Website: bh-photo
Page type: payment
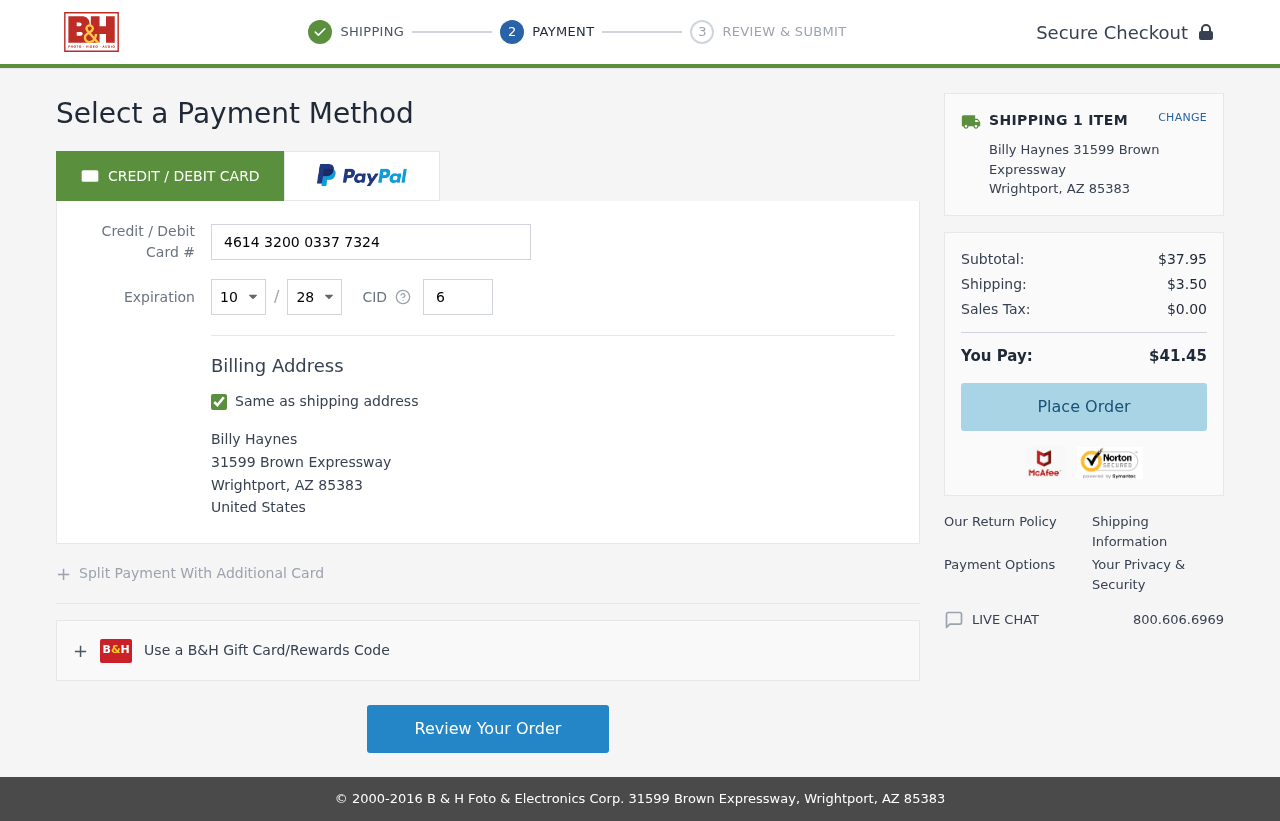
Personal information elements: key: PII_CARD_CVV
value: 603
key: PII_CARD_EXPIRY_MONTH
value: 10
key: PII_CARD_EXPIRY_YEAR
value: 28
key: PII_CARD_NUMBER
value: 4614 3200 0337 7324
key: PII_CITY
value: Wrightport
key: PII_COUNTRY
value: United States
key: PII_FULLNAME
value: Billy Haynes
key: PII_POSTCODE
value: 85383
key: PII_STATE_ABBR
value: AZ
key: PII_STREET
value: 31599 Brown Expressway
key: PII_FULLNAME2
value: Billy Haynes
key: PII_CITY2
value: Wrightport
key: PII_STATE_ABBR2
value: AZ
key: PII_POSTCODE_FULL
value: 85383
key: PII_POSTCODE_NUMERIC
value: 85383
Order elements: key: ORDER_NUM_ITEMS
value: SHIPPING 1 ITEM
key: ORDER_SUBTOTAL
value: $37.95
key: ORDER_SHIPPING_COST
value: $3.50
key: ORDER_TAX
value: $0.00
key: ORDER_TOTAL
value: $41.45